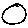
Label: moon